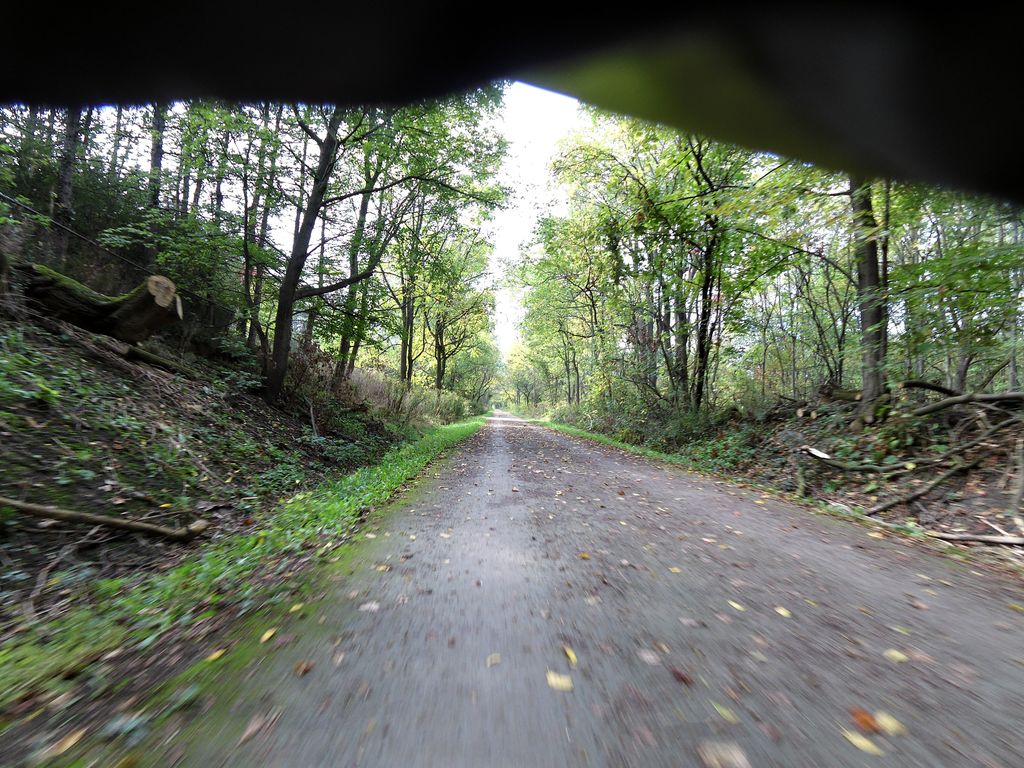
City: hamilton